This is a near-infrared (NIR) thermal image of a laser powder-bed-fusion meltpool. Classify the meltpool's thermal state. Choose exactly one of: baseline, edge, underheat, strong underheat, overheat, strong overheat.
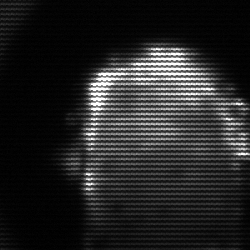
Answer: baseline